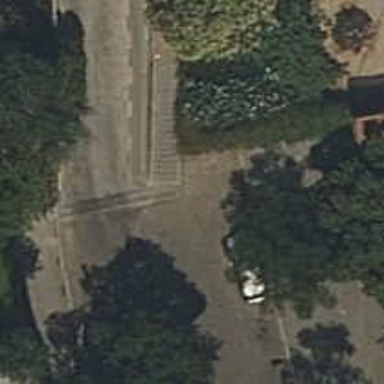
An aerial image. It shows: Set of steps on the road.